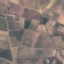
Land use / land cover class: PermanentCrop